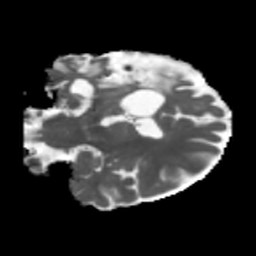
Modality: MD
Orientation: coronal
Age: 51
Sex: female
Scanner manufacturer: siemens
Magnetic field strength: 3 T
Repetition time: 5.47 s
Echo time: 0.0854 s